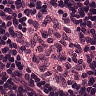
Metastatic tissue present: no